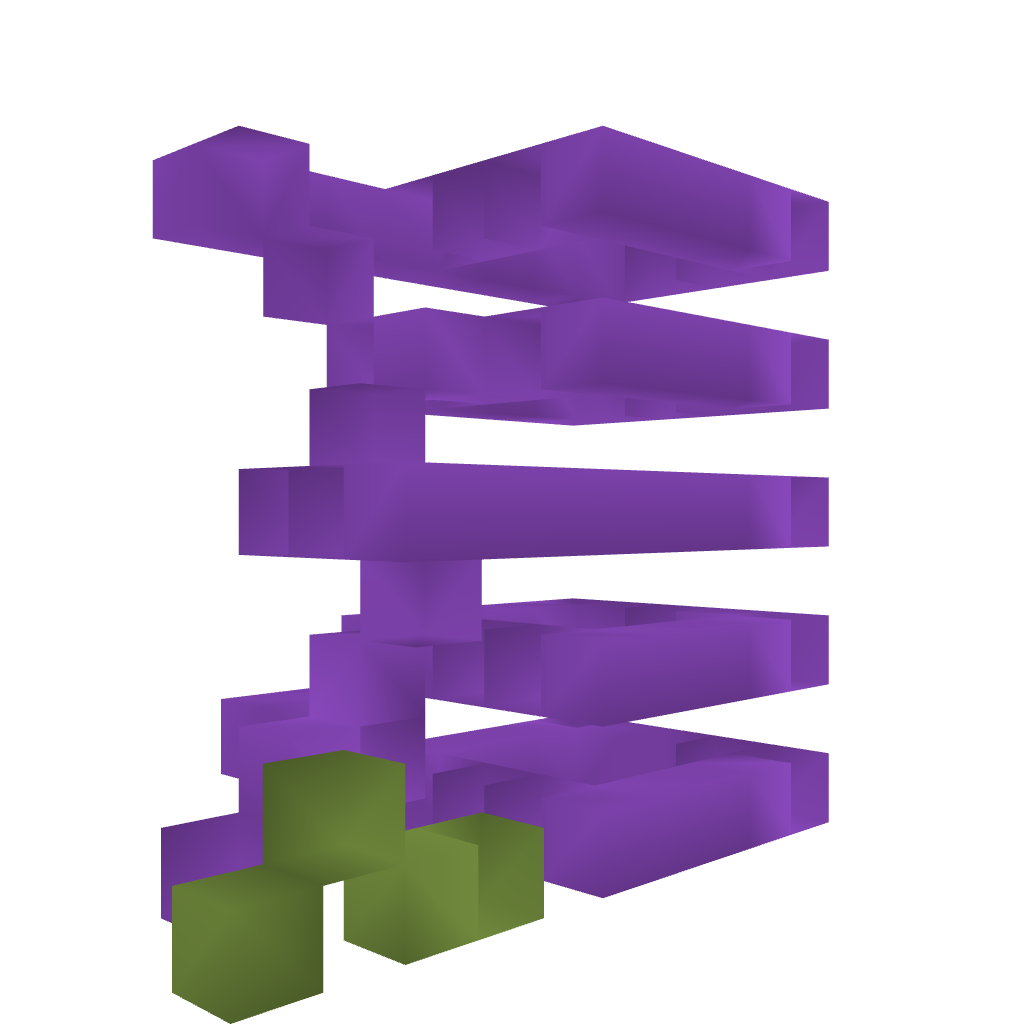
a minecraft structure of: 300 block player cannon bad low quality